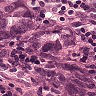
Metastatic tissue present: yes